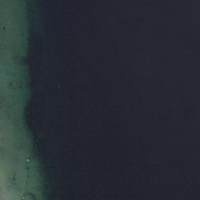
EUNIS habitat code: 14
Species observed at this site:
Anas platyrhynchos